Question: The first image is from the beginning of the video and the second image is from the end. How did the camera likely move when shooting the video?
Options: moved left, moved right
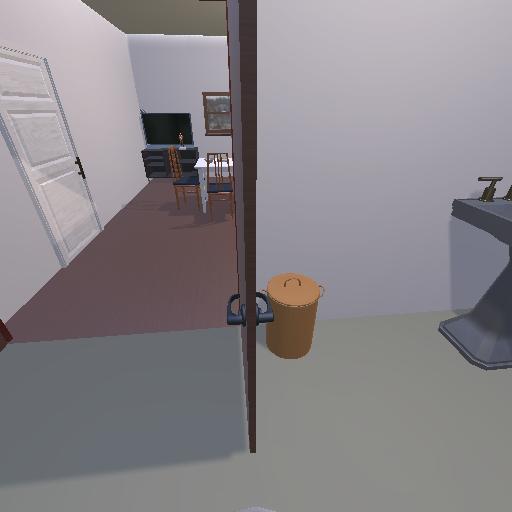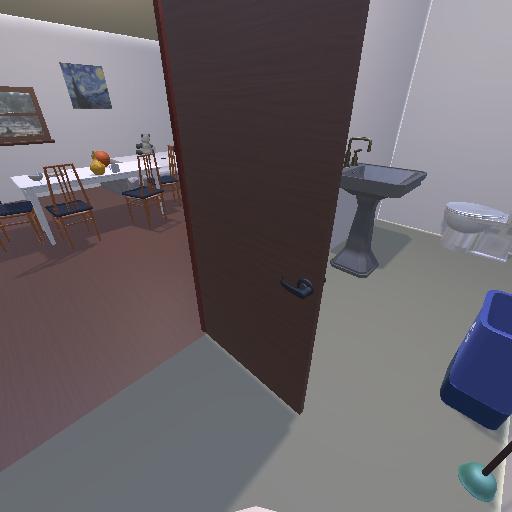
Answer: moved left